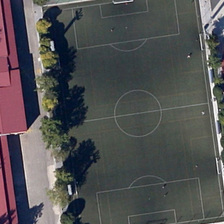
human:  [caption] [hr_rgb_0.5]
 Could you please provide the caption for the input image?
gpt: a playground with white line and six football in it .

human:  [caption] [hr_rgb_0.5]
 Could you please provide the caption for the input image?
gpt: is a building with wine red roof besides the playground .

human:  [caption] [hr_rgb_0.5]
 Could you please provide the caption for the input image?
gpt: a playground with green lawn while with some trees besides .

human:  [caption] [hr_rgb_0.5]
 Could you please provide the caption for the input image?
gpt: is a rectangle football court with cyan lawn in it .

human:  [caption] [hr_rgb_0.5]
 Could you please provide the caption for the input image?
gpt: several red buildings and some green trees are around a football field .